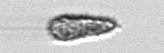
Label: Pseudochattonella_farcimen